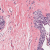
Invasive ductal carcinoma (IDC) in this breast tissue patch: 0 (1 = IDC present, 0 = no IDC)